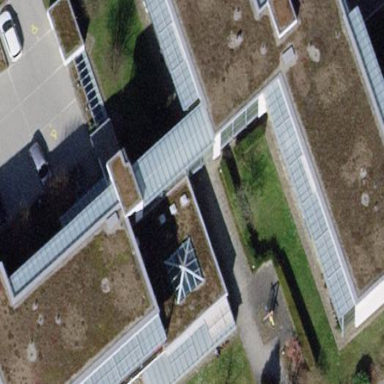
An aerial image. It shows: Building.